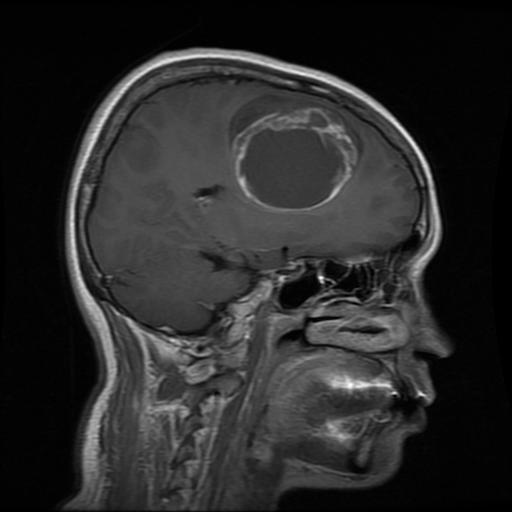
Label: glioma